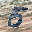
Label: 5